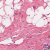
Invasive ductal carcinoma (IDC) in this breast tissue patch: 0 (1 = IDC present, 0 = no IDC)